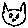
Label: cat